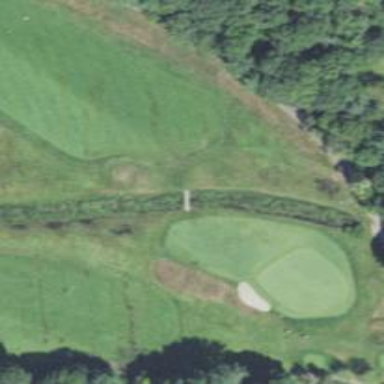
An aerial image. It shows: Service road designated as golf cart path.